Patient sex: M
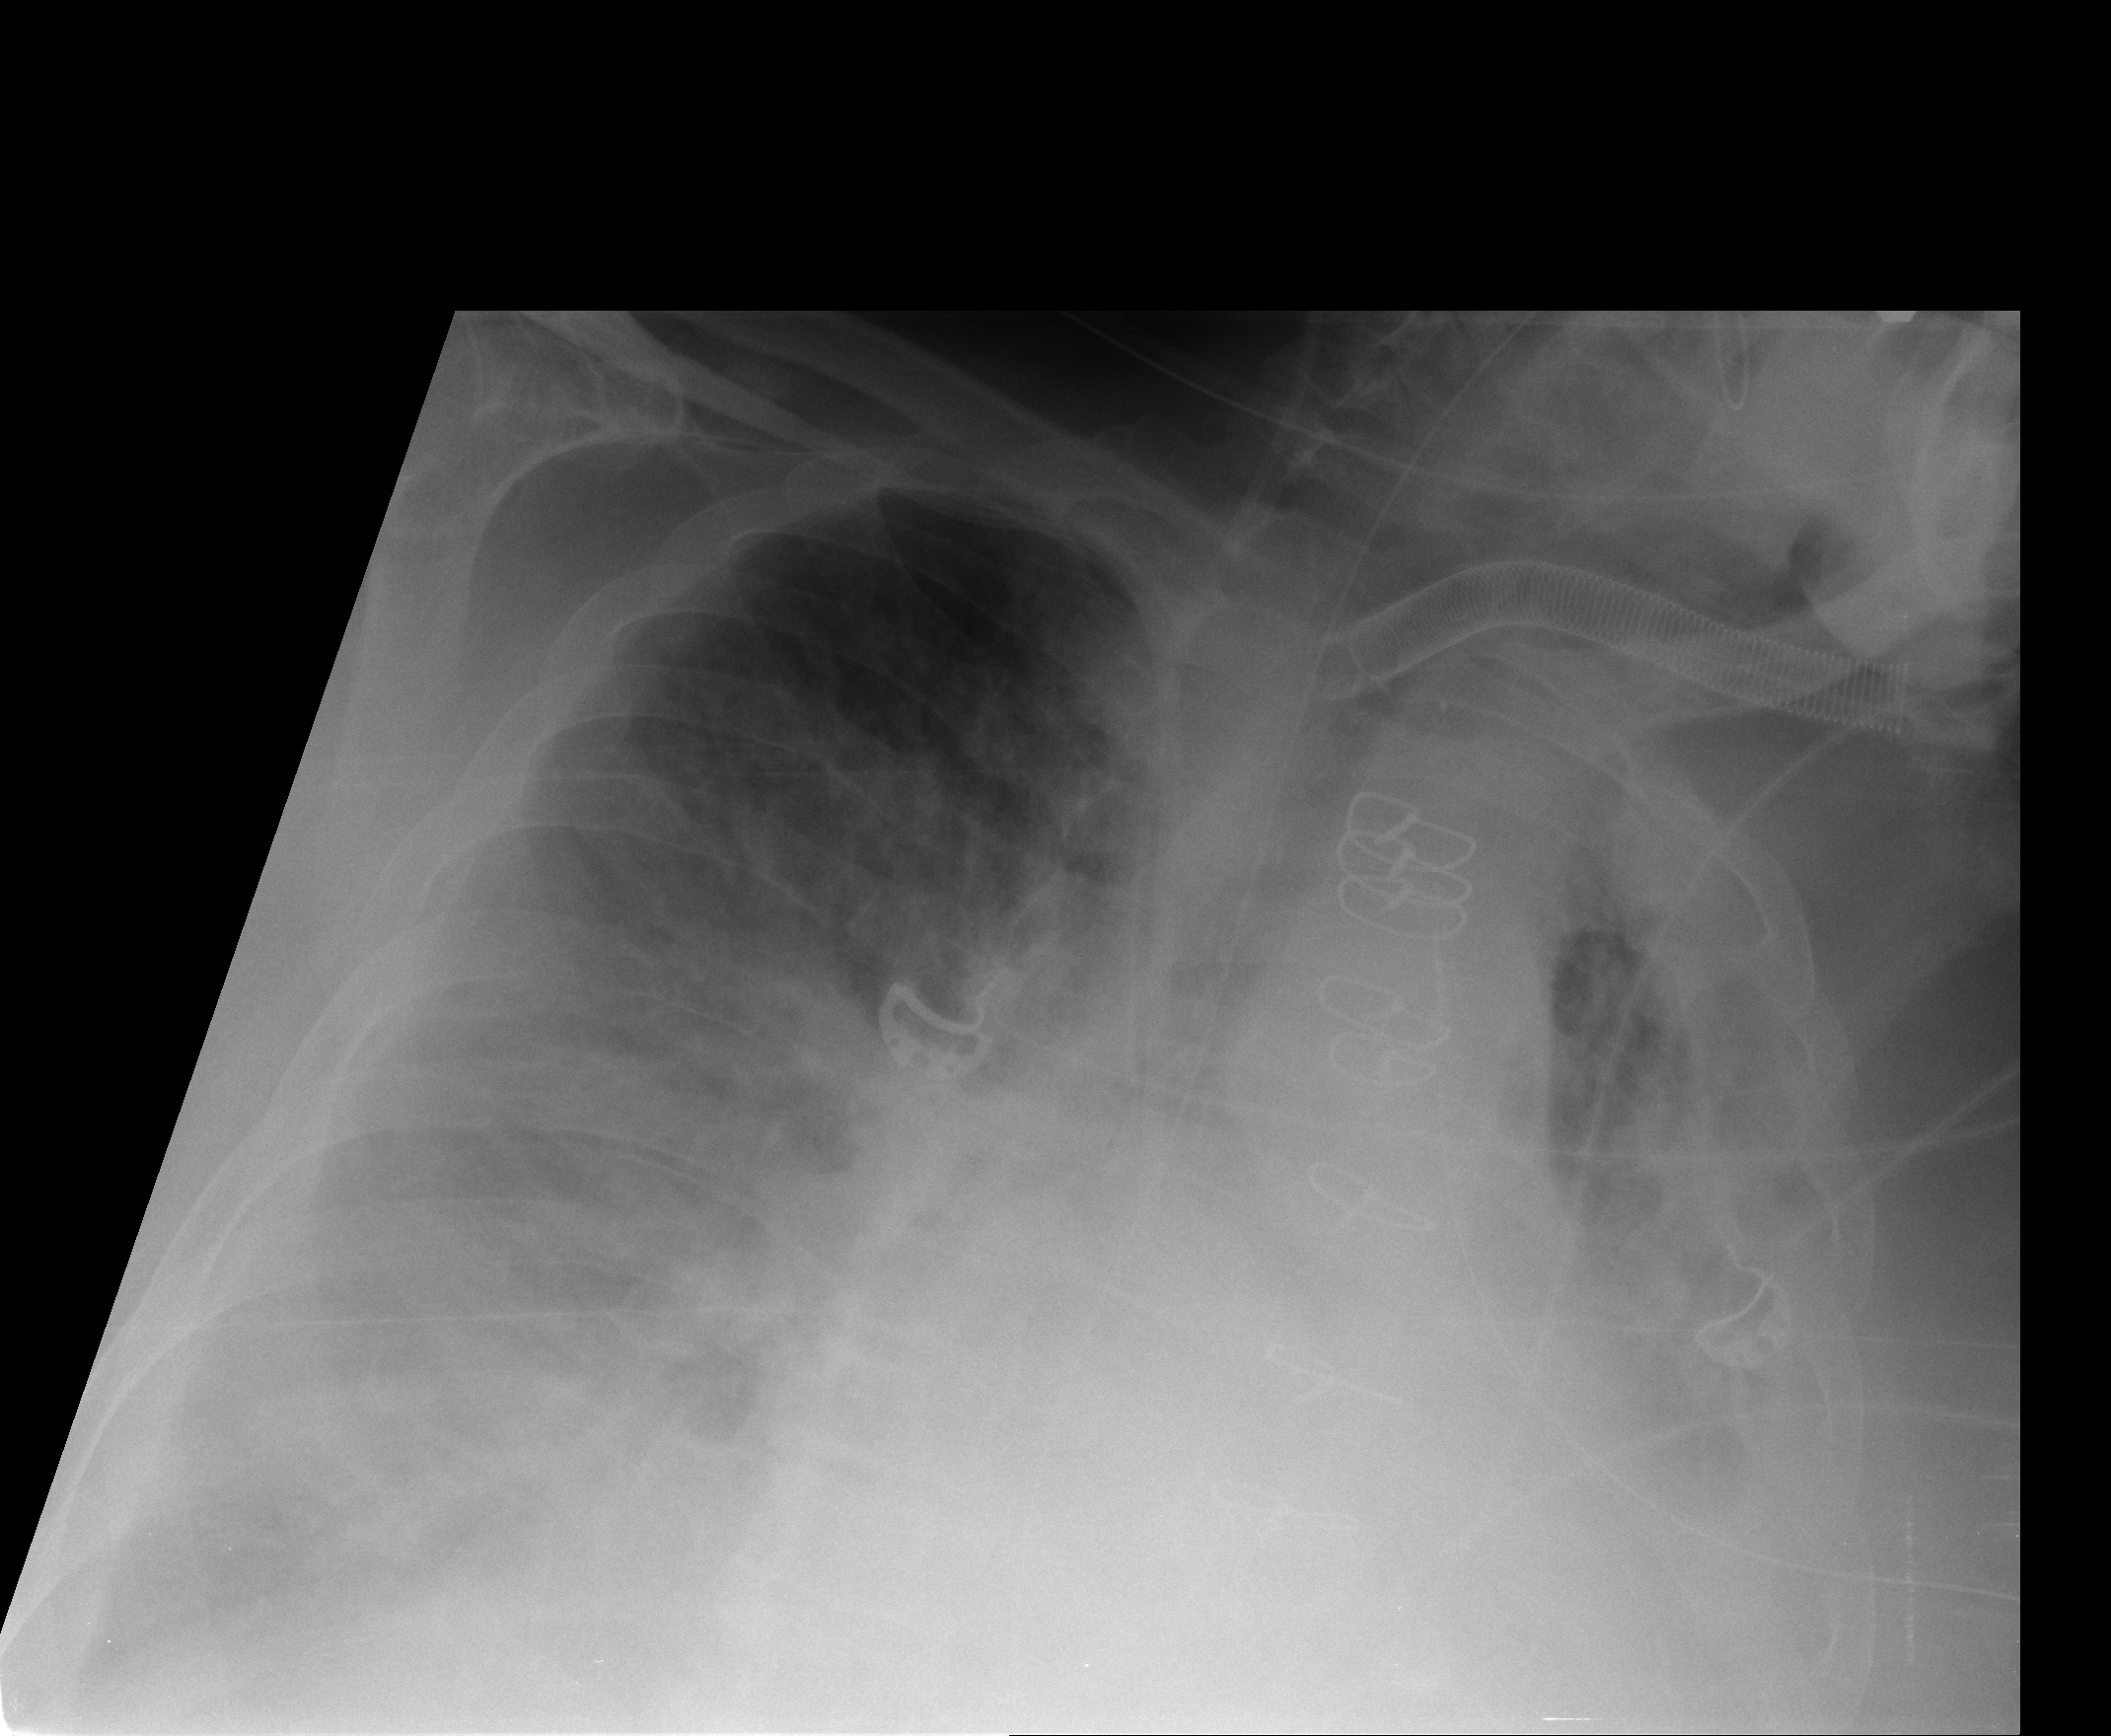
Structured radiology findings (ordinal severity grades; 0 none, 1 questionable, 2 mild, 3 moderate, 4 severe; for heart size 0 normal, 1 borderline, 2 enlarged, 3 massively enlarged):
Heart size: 2
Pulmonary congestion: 3
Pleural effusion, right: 2
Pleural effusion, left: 3
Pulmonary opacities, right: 2
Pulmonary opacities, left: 2
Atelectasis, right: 3
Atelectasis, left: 3